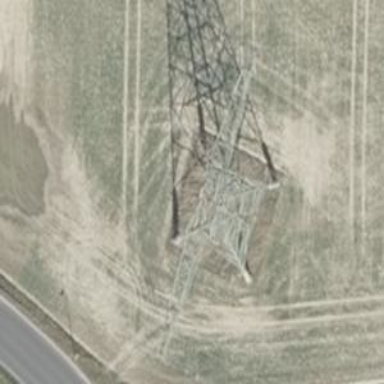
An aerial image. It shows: Towering power structure.